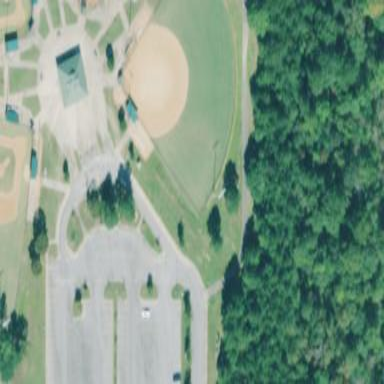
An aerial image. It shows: Baseball pitch for leisure land activities.